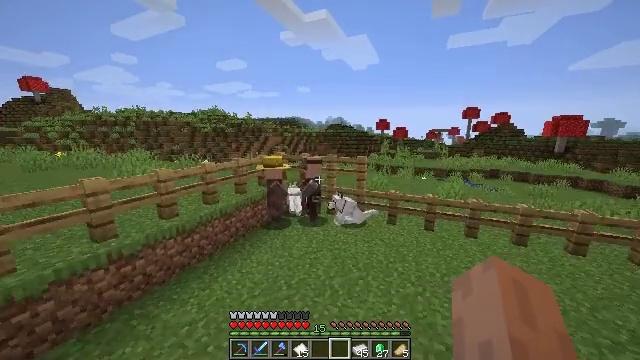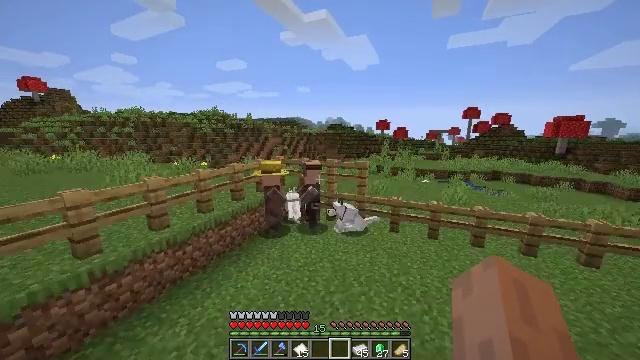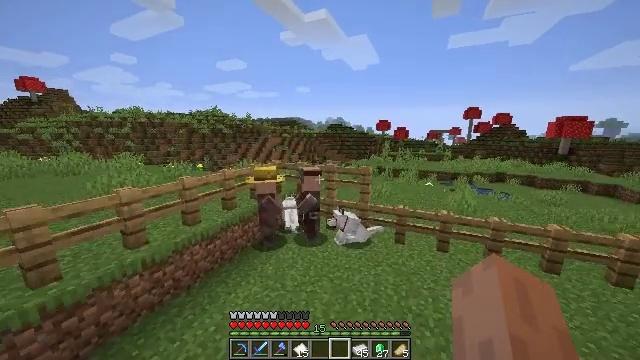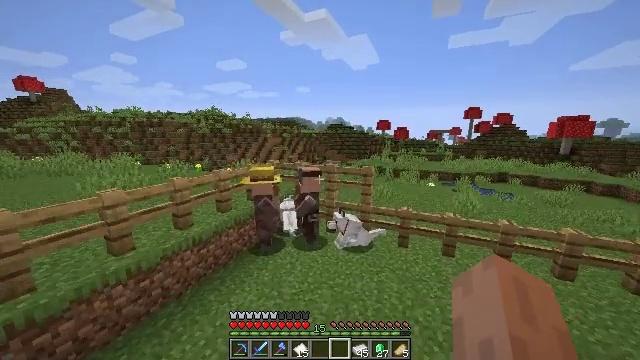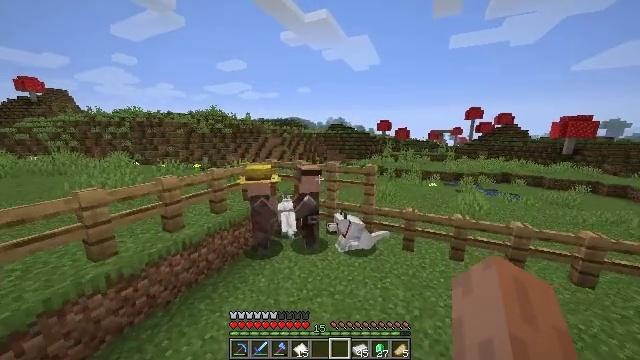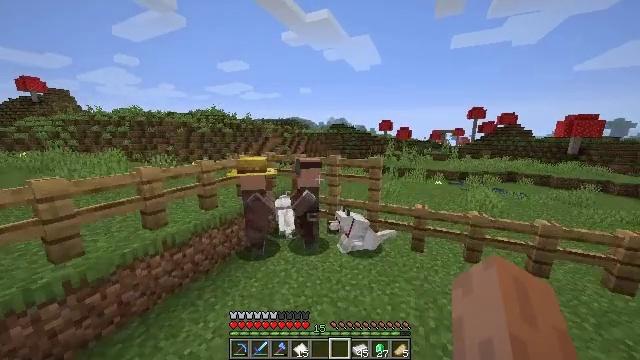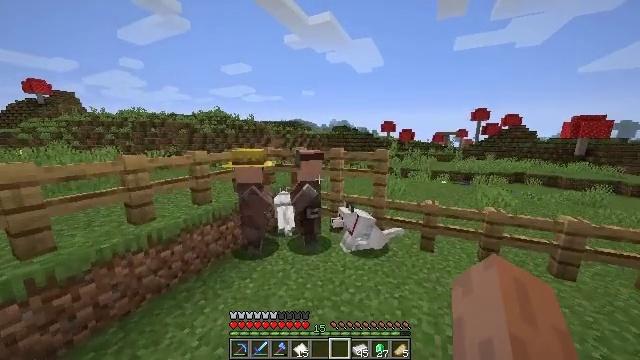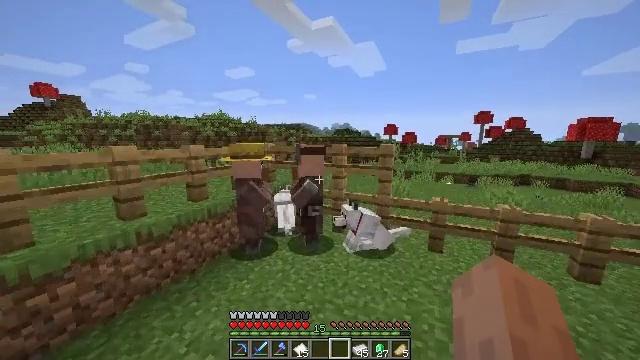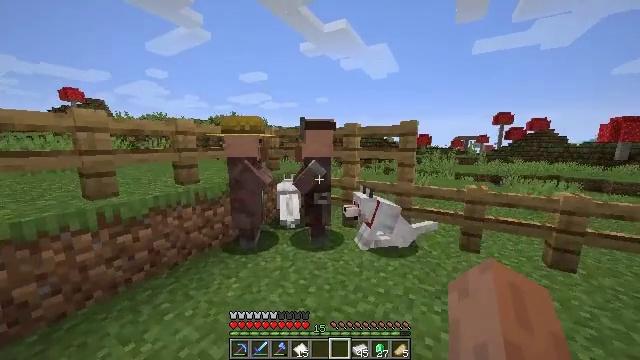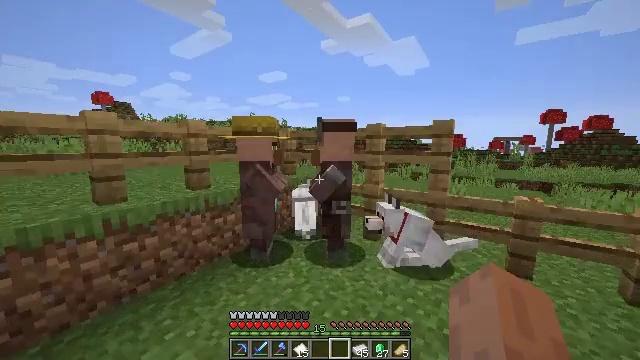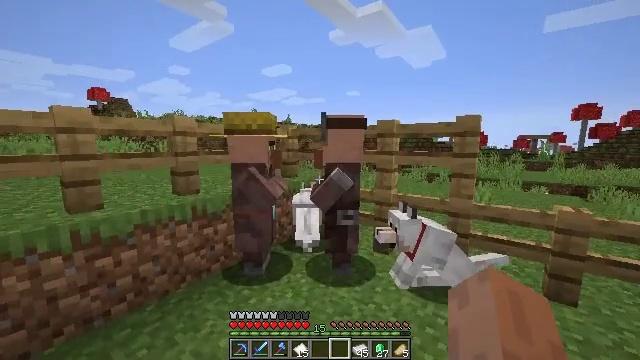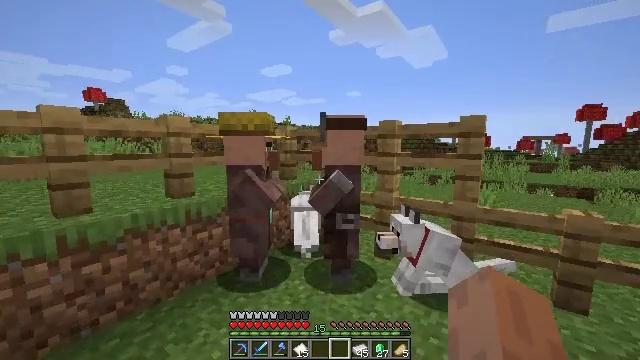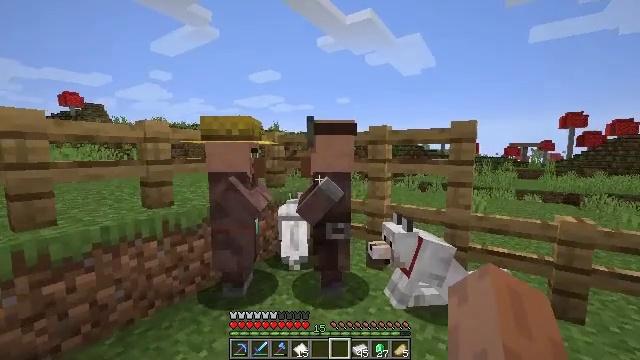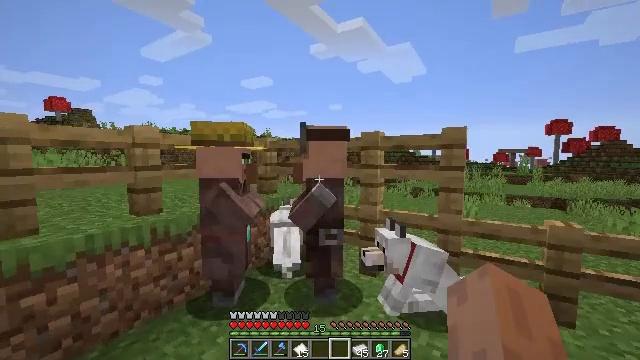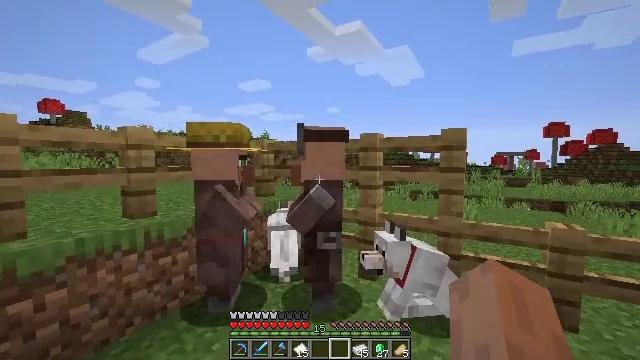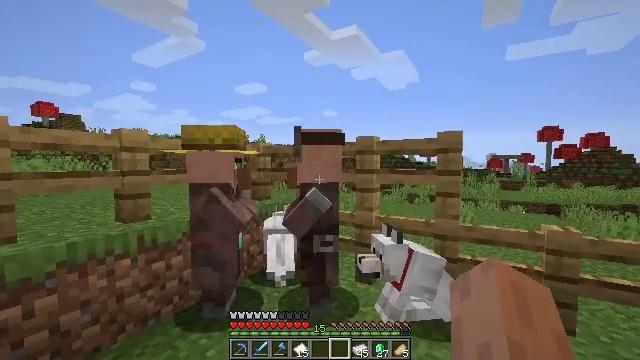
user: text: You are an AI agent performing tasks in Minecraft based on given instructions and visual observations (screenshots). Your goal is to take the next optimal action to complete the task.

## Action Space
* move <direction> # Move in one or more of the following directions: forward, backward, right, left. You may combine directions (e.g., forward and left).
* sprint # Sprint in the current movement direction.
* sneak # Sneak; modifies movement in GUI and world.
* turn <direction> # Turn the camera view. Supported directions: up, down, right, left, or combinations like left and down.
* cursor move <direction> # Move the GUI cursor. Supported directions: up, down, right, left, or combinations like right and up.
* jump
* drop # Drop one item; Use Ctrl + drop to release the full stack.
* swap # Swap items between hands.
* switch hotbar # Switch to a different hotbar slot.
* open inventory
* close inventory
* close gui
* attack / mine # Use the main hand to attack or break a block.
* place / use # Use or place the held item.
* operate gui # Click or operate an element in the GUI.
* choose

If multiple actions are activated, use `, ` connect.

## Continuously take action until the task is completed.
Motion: motion action
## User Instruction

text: Use the crafting table and diamonds to craft diamond leggings.
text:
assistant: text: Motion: move forward, jump
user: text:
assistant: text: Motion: move forward, jump
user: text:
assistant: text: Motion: move forward
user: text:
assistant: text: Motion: move forward
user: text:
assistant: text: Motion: move forward
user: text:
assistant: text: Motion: move forward
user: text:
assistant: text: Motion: move forward
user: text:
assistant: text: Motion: turn left
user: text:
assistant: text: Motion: turn left and up
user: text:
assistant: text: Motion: turn left
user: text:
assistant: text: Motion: no_op
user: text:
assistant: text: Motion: turn right and up
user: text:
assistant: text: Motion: turn right and up
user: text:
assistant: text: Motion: no_op
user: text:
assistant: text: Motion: no_op
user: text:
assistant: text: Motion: no_op
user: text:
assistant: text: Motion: use / place
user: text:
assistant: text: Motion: use / place
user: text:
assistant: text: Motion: use / place
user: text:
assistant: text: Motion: use / place
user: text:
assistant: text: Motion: no_op
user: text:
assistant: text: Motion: open gui
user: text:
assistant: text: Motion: no_op
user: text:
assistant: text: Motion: no_op
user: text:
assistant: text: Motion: no_op
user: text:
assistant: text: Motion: no_op
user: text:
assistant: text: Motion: no_op
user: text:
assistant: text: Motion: no_op
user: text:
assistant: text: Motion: no_op
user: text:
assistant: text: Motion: no_op